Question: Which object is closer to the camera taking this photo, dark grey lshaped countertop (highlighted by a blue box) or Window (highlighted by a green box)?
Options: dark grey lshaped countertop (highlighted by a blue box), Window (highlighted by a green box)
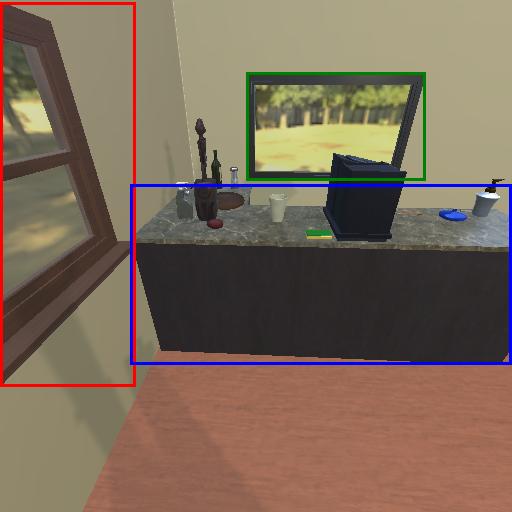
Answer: dark grey lshaped countertop (highlighted by a blue box)